Question: I am using a combination of 'xtable', 'rtable' and 'ReporteRs' to export summary tables of various objects ('aov', 'glm''s, 'lm''s etc) to Latex/Word/Powerpoint. I'm not so fond of the default way, however, in which p values are given with a fixed number of digits after the comma. Instead I would prefer that it would give me p values in a similar format as one would get with base R function 'format.pval()' with 'digits=2', i.e. give p values rounded to two significant digits - in this case 4.2e-17 and 0.25).
E.g.
'''
ctl = c(4.17,5.58,5.18,6.11,4.50,4.61,5.17,4.53,5.33,5.14)
trt = c(4.81,4.17,4.41,3.59,5.87,3.83,6.03,4.89,4.32,4.69)
group = gl(2, 10, 20, labels = c("Ctl","Trt"))
weight = c(ctl, trt)
fit = lm(weight ~ group)
s=summary(fit)
s
Coefficients:
Estimate Std. Error t value Pr(>|t|)
(Intercept) 4.8465 0.1557 31.124 <2e-16 ***
group1 0.1855 0.1557 1.191 0.249
library(xtable)
library(rtable)
library(ReporteRs)
tab=as.FlexTable(xtable(s))
tab
'''

I would like to have the p-values formatted in a similar way as in 'summary(fit)', however (right aligned, rounded to two significant digits, in this case 4.2e-17 and 0.25).
Anybody any idea how this could be achieved in a generic way, ideally for the p values given by all the objects supported by 'xtable'?
EDIT: with the help below I now made a <URL>, see
<URL> and
<URL>
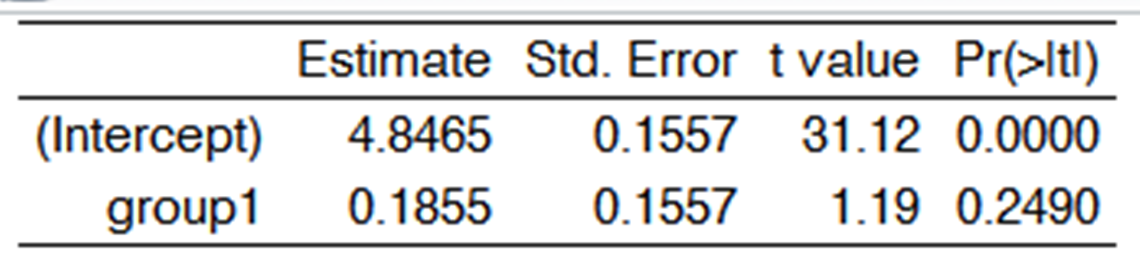
Answer: Define a helper function that will look for a signature of a p-value, which I am taking to be those colnames that have "Pr" in them:
'''
xtable2 <- function(x, ...) { sm <- x[['coefficients']]; ncol <- ncol(sm)
whch<- grep("Pr", colnames(sm))
digs <- rep(4, ncol+1); digs[whch+1] <- 2
disp <-rep("f", ncol+1); disp[whch+1] <- "g"
xtable(x, digits= digs, display=disp, ...) }
> tab <- as.FlexTable(xtable2(s)); tab
'''